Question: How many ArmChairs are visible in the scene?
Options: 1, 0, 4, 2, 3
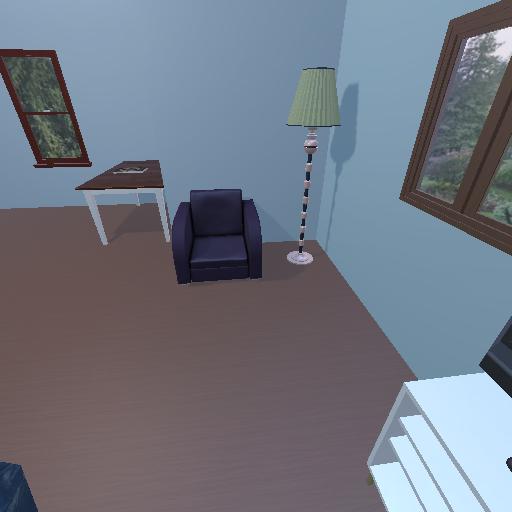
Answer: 1